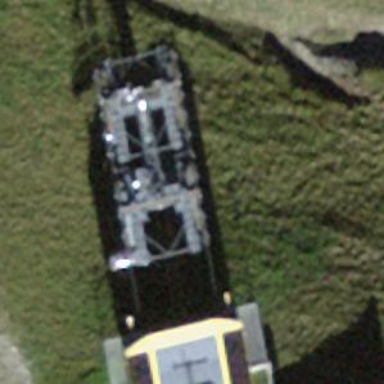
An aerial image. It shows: Chair lift.